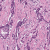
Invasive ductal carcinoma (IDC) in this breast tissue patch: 1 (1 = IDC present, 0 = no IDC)